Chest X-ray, AP view. Patient: 56 years old, sex F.
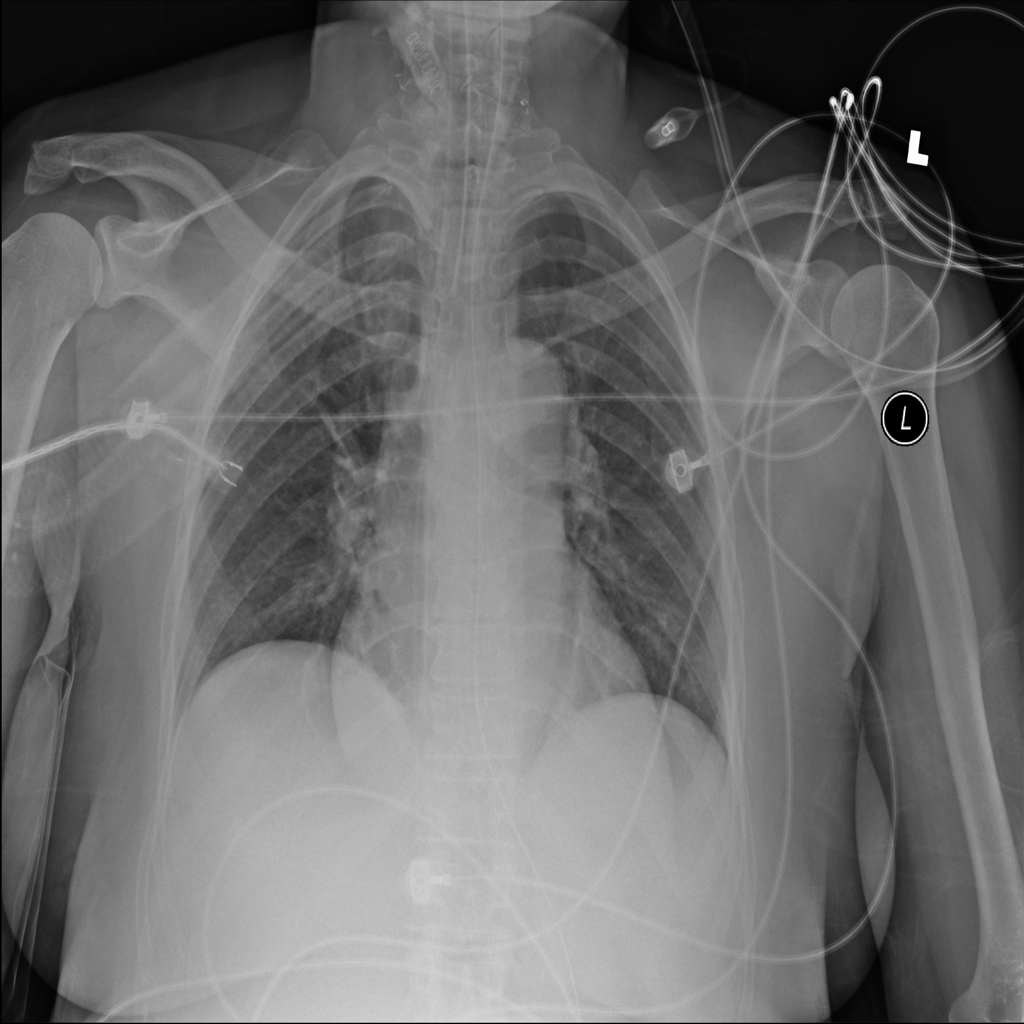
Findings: No Finding